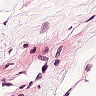
Metastatic tissue present: no